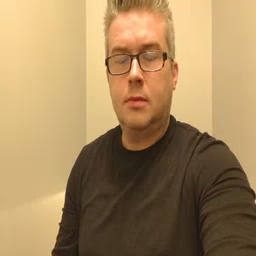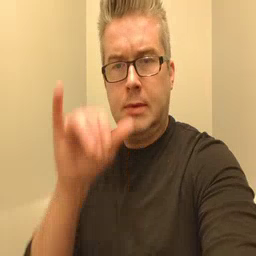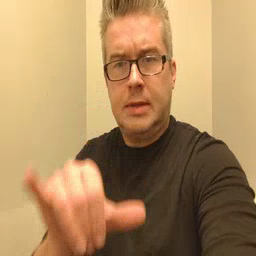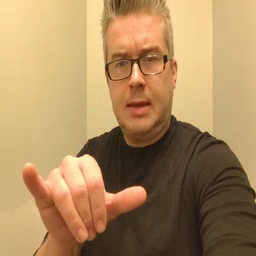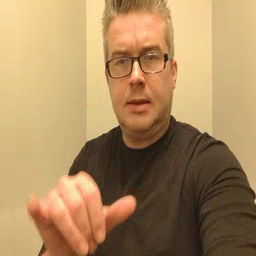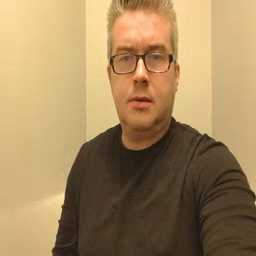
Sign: stay